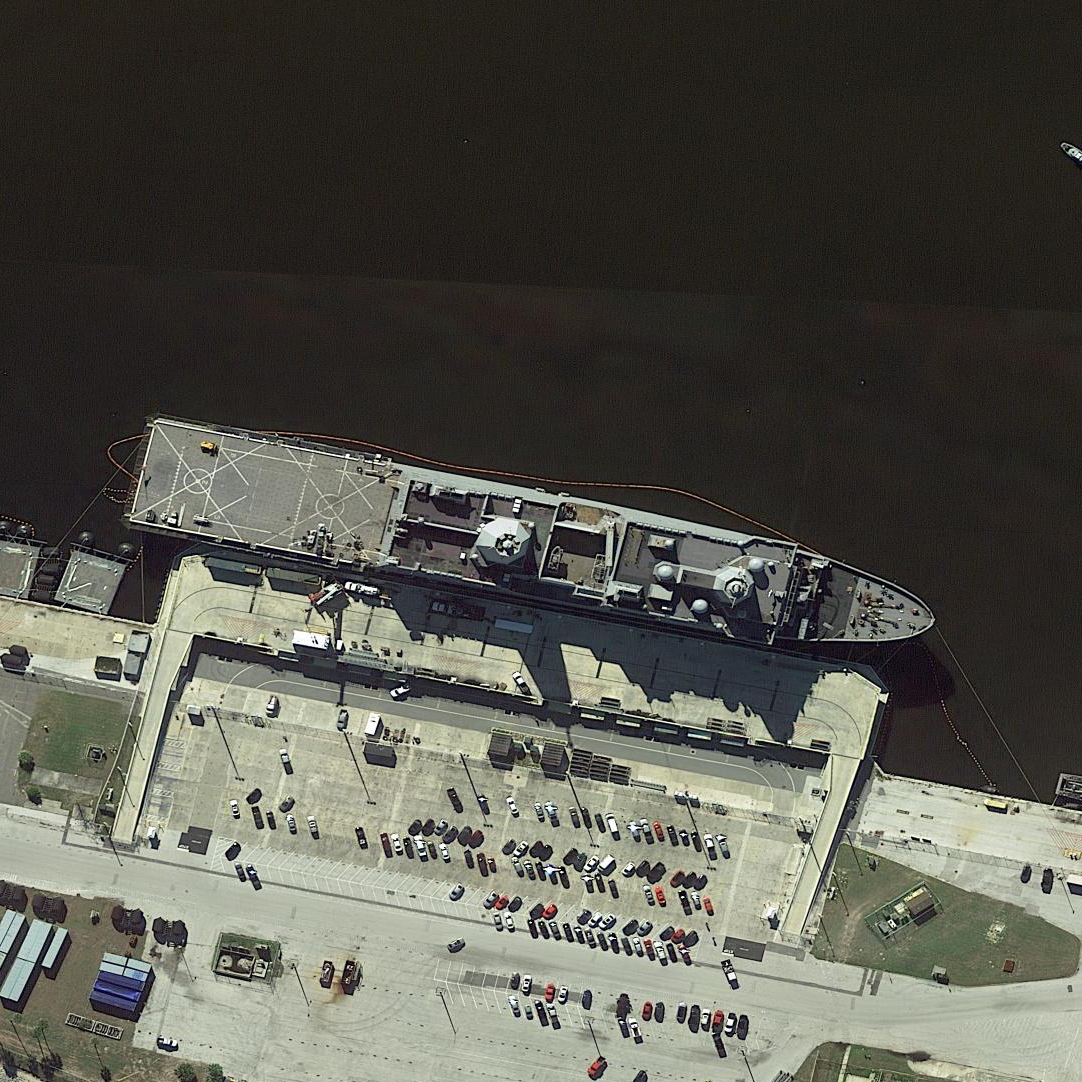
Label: San_Antonio-class_transport_dock